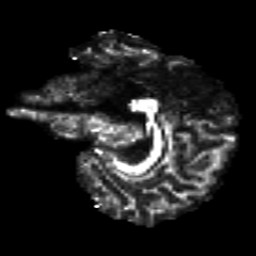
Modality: FA
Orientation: sagittal
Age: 18
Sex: female
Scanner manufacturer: siemens
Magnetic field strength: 3 T
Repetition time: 8.8 s
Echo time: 0.085 s